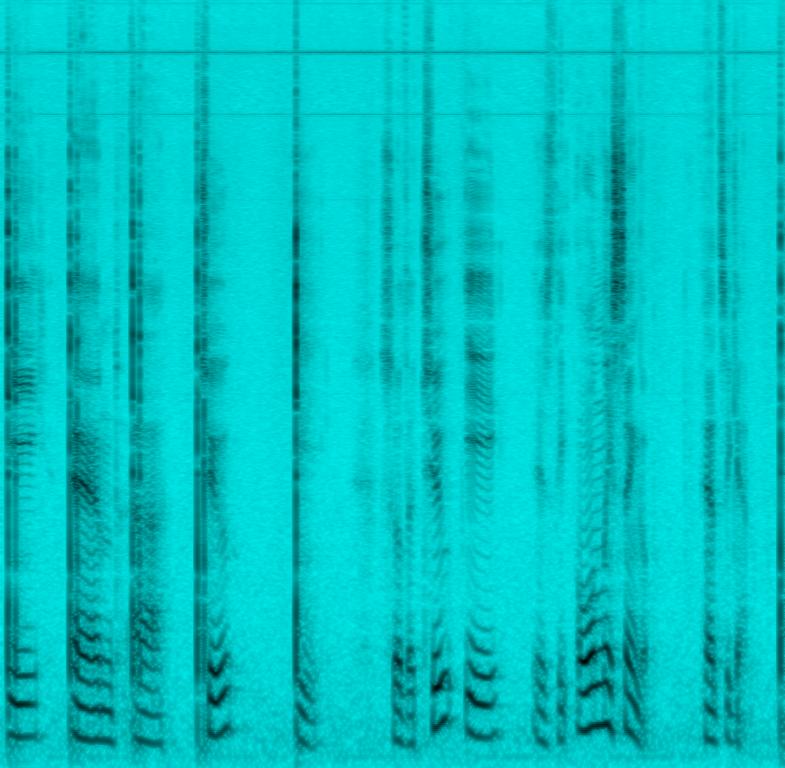
This audio contains someone talking while playing a rhythm with drumsticks on a drum pad. This is an amateur recording. This may be playing live while watching a lesson during drum class.